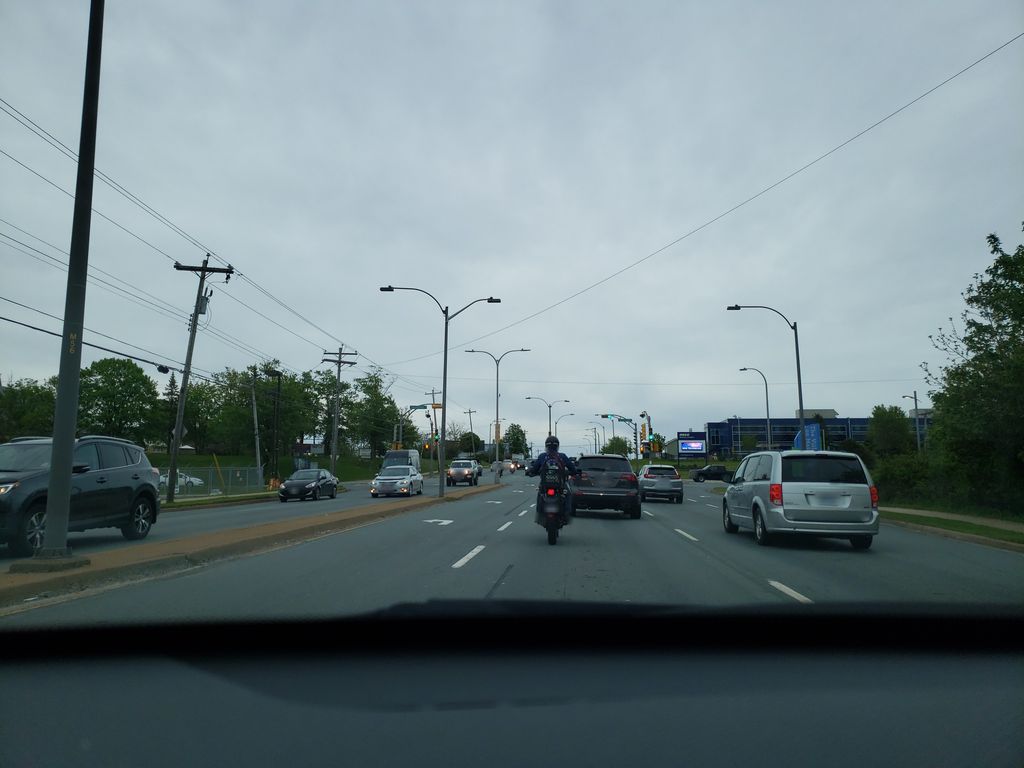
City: halifax